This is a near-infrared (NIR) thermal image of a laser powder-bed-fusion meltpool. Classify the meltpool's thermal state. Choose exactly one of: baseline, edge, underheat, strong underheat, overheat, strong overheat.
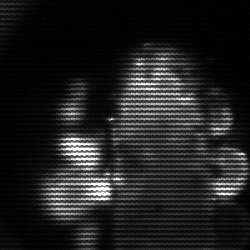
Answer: strong underheat